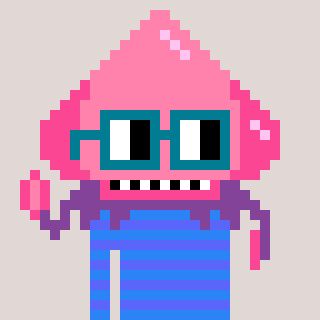
a pixel art character with square dark green glasses, a squid-shaped head and a purple-colored body on a warm background